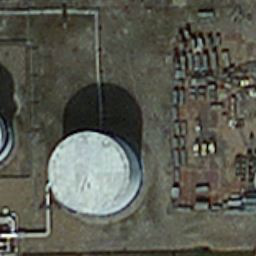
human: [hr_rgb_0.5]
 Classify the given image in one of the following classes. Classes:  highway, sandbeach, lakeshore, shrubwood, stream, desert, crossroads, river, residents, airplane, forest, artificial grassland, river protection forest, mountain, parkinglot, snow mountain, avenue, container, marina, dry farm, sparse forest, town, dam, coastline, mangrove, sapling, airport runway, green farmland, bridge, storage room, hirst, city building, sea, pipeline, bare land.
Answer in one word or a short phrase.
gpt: storage room